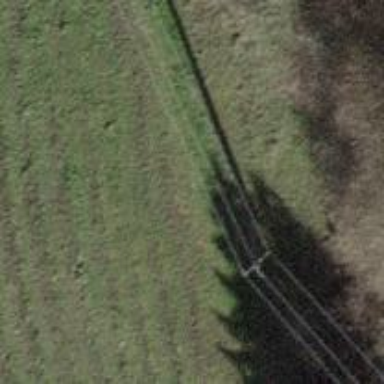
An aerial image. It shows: Minor power line.